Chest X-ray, AP view. Patient: 64 years old, sex M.
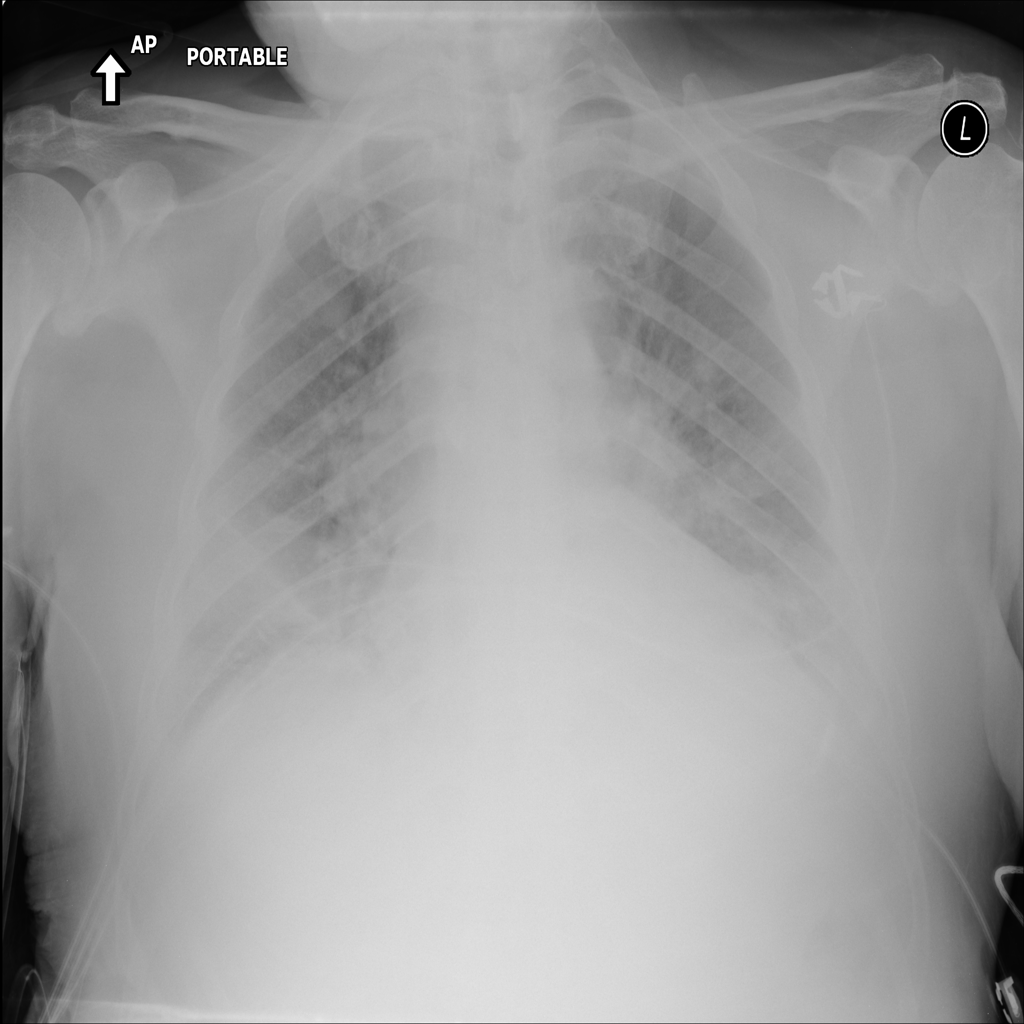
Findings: No Finding